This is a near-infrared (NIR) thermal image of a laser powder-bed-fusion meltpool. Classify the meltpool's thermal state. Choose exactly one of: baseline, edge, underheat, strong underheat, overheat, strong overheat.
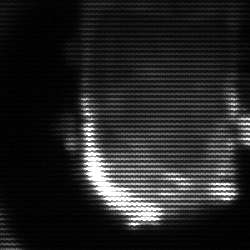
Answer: baseline